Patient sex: M
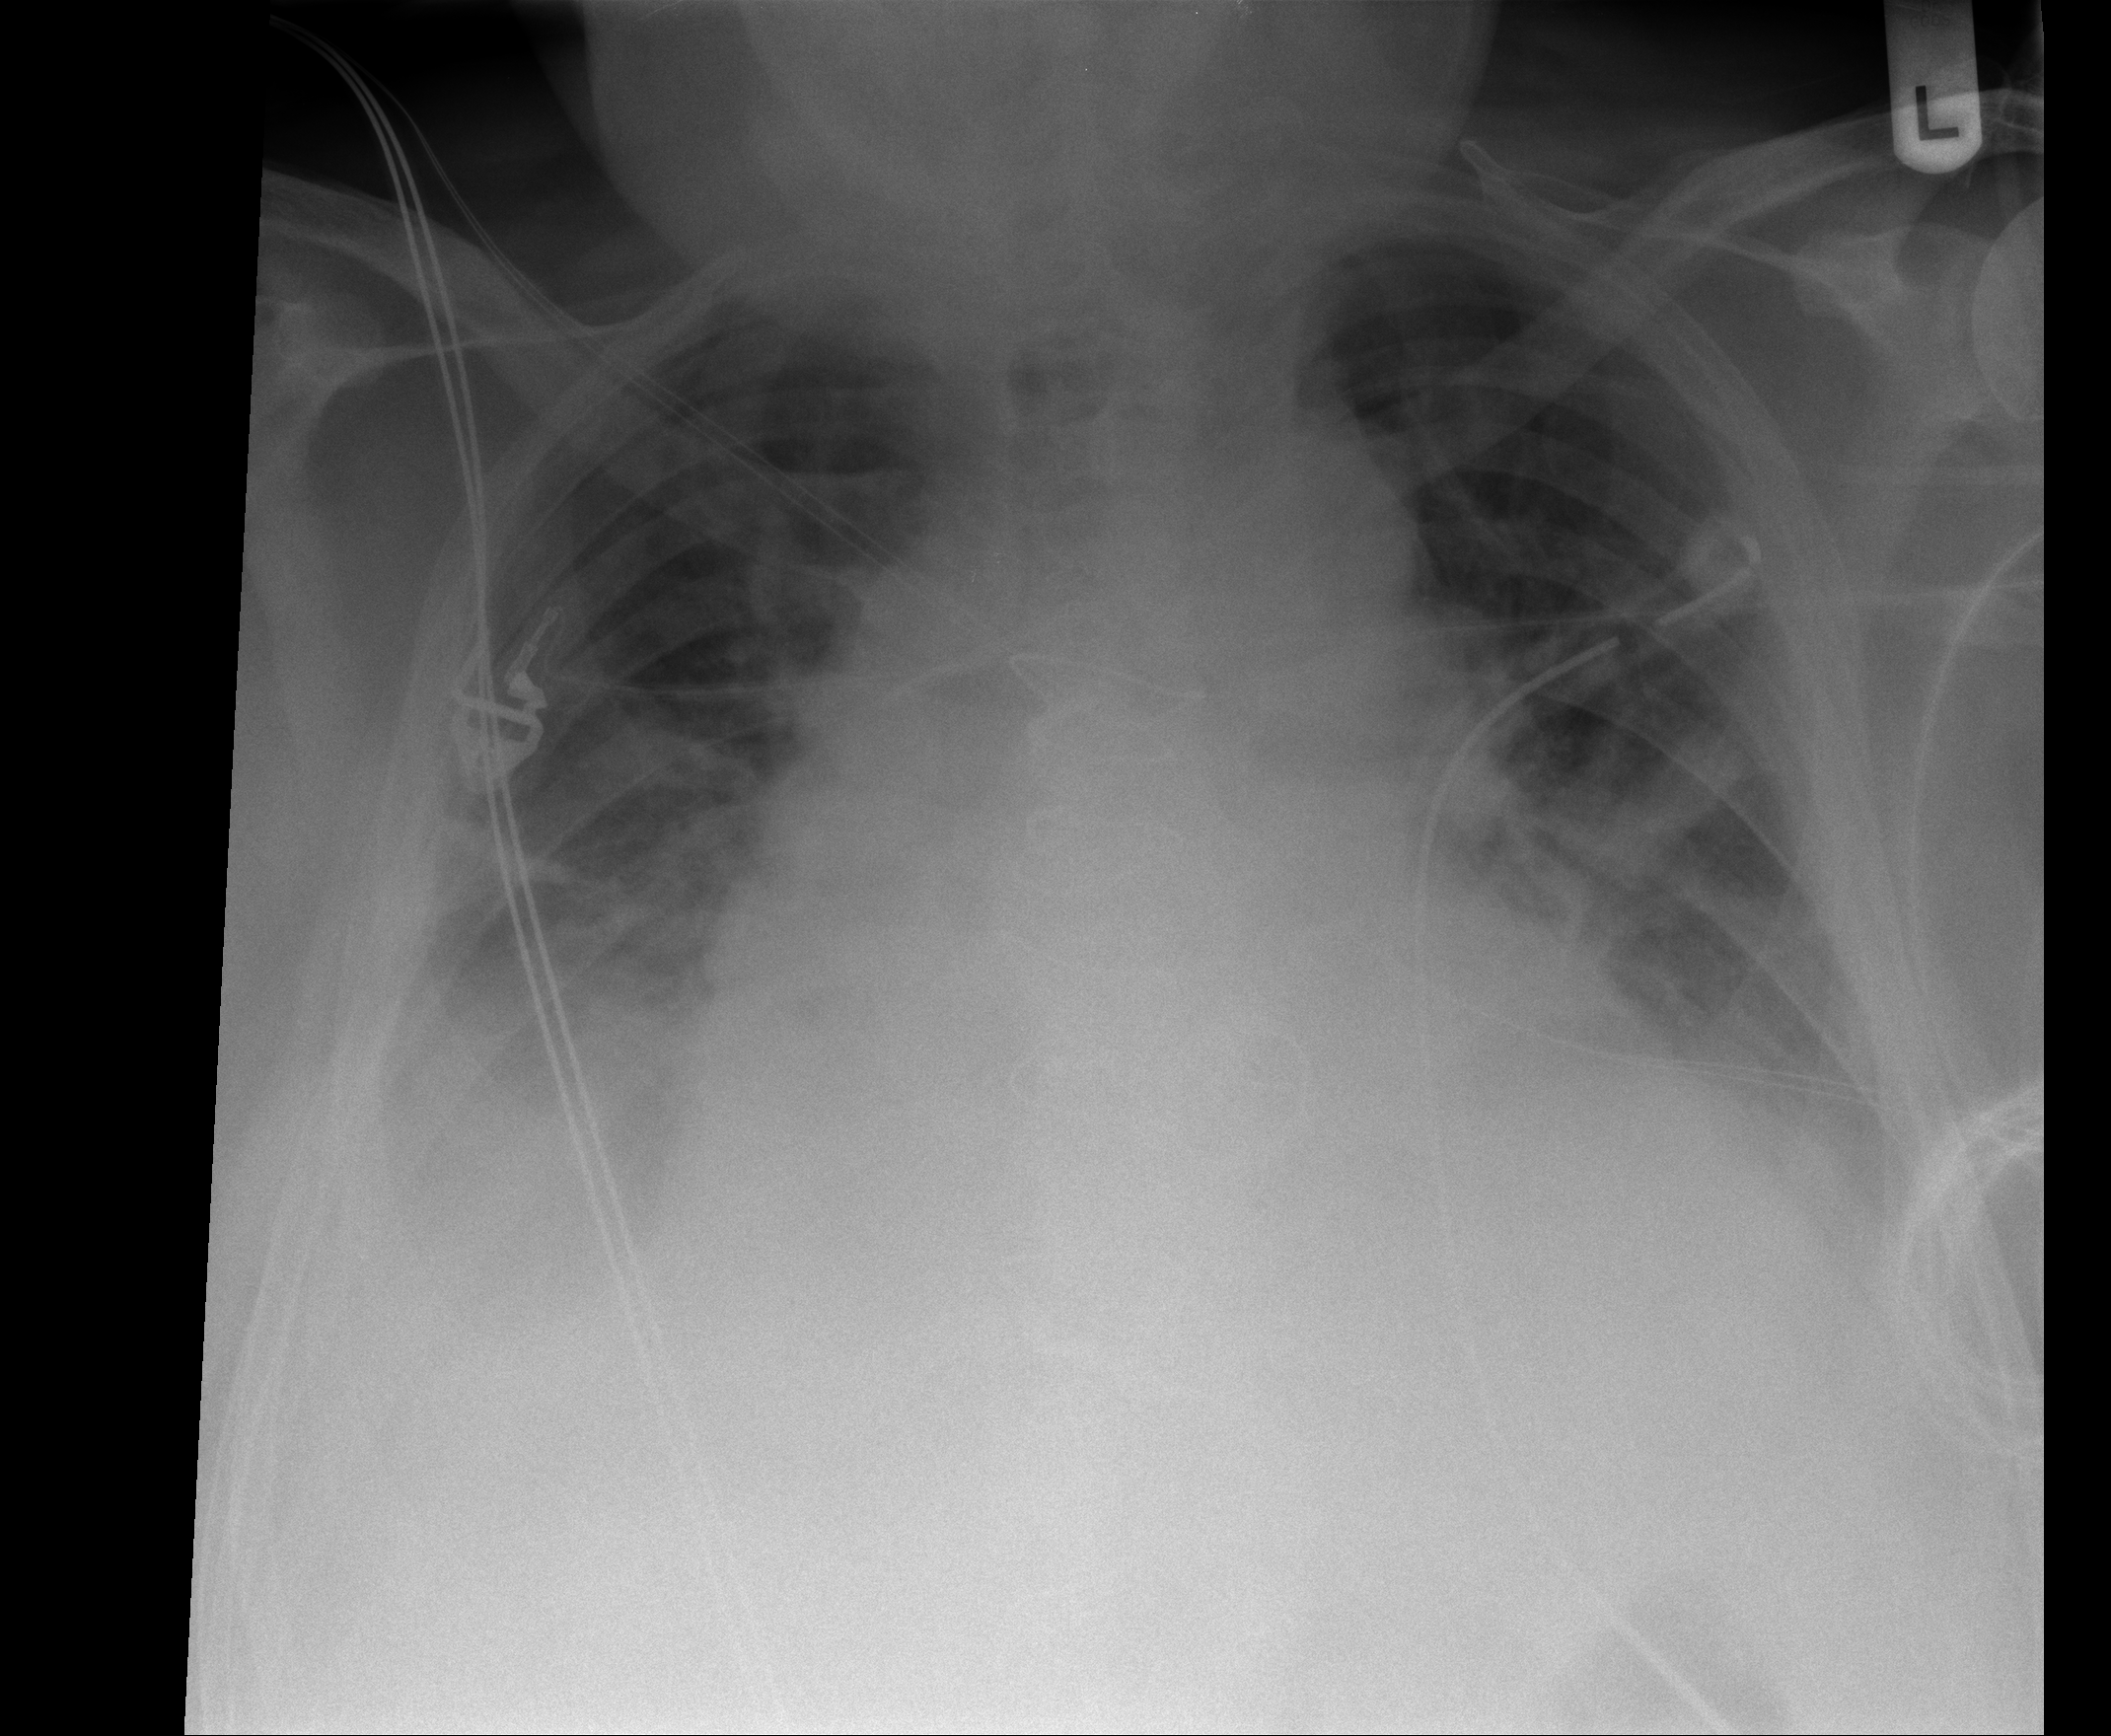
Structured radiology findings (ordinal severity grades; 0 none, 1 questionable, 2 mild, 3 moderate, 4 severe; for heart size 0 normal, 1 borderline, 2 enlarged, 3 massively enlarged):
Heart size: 3
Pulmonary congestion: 2
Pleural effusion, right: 2
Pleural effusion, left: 1
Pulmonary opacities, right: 0
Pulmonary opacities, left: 0
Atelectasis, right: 2
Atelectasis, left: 2